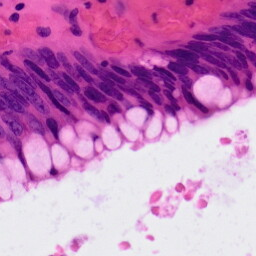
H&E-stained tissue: Colon